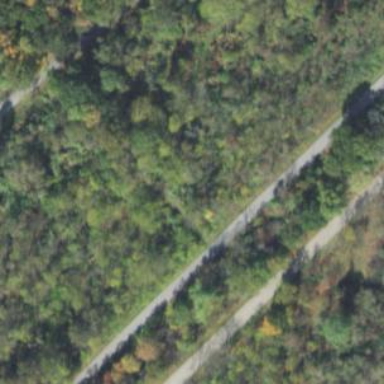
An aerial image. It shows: Path.